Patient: sex M, age 36
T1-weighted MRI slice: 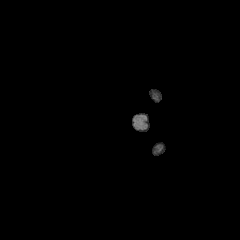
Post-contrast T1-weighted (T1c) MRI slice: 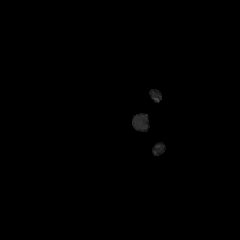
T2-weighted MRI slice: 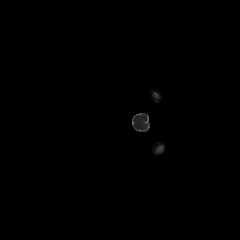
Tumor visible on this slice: no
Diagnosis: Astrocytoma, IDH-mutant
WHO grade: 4